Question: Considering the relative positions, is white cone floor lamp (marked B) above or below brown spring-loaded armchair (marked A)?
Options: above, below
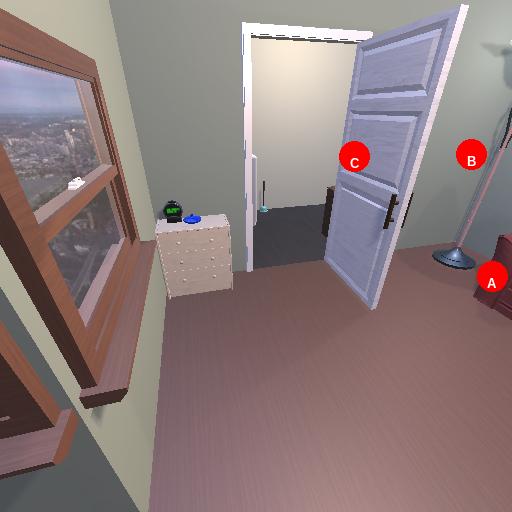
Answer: above